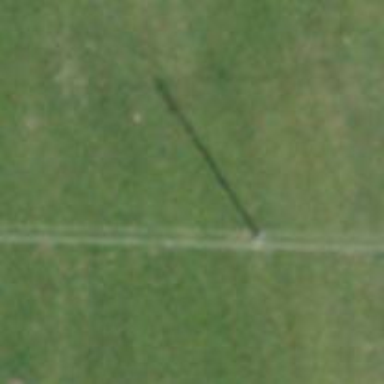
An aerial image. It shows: Power pole.